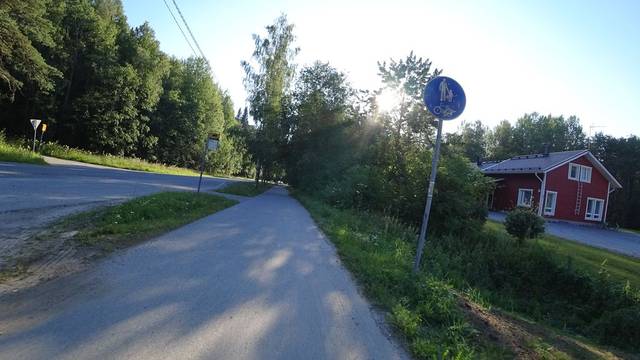
Region: Finland
Coordinates: 61.473, 23.377